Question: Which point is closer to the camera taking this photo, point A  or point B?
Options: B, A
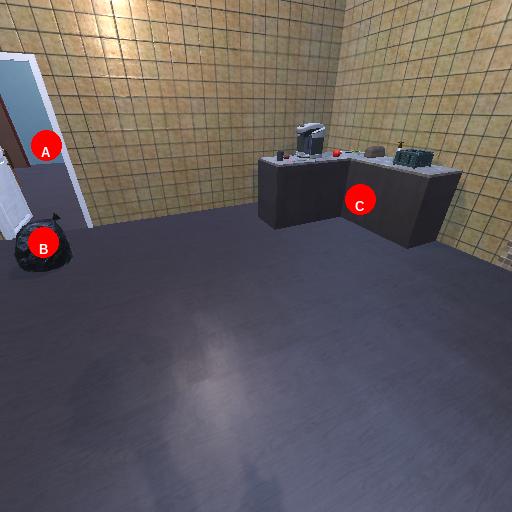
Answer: B